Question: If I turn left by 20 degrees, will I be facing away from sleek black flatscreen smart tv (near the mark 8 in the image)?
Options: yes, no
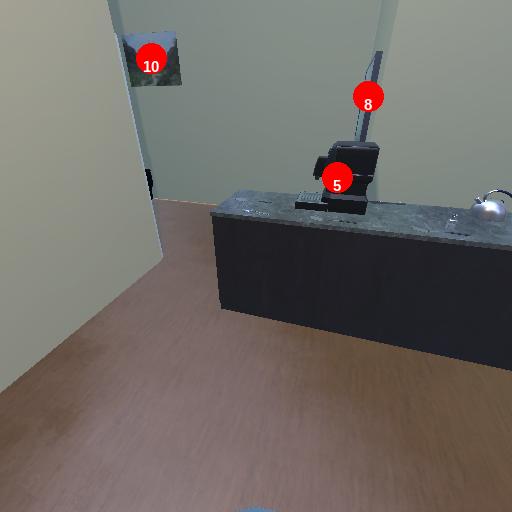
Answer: yes